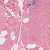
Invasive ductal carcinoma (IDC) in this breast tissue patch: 0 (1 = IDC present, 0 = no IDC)